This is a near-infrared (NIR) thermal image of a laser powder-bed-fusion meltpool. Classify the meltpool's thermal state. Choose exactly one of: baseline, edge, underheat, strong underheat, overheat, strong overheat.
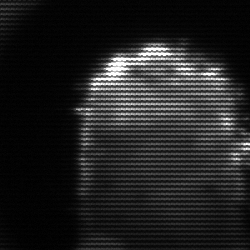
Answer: baseline